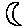
Label: moon